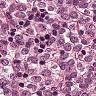
Metastatic tissue present: yes